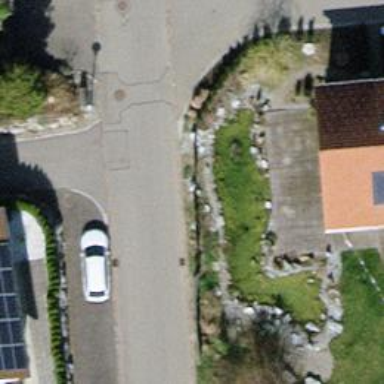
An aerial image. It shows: Residential road with asphalt surface and no sidewalks.